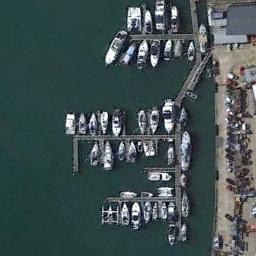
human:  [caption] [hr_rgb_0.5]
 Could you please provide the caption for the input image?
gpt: The harbor has lots of neatly docked boats and a parking lot is next to the harbor .

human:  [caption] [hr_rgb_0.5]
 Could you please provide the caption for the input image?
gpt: Many ships moored on the sea next to the harbor next to the parking lot .

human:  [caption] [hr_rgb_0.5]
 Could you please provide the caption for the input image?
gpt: There are many ships in the harbor .

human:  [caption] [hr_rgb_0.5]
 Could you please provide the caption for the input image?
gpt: There are few docking stations in the harbor .

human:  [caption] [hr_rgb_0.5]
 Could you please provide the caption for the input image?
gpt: There are many ships and a parking lot at the harbor .